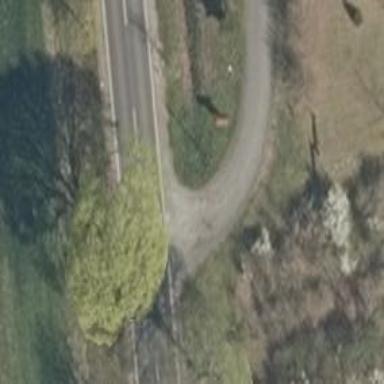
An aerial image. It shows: Primary road with asphalt surface.